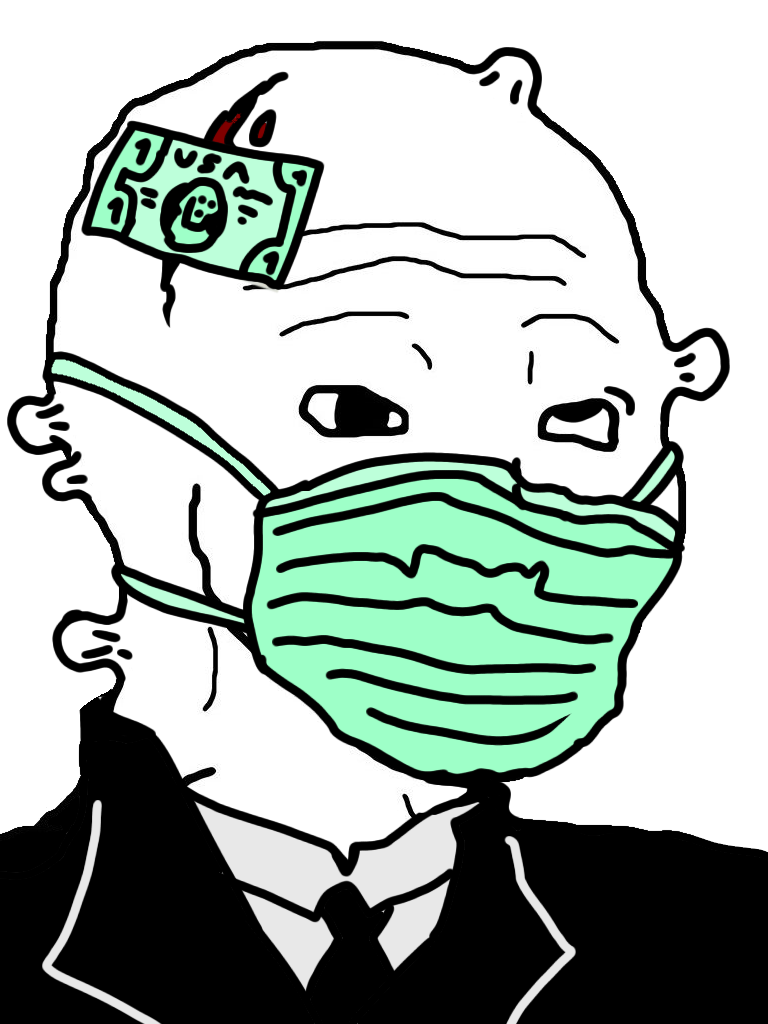
Label: 5_Brainlet